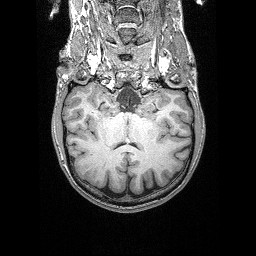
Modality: T1w
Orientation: sagittal
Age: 27
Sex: male
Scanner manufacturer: siemens
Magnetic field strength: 3 T
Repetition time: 2.4 s
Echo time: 0.03 s